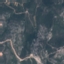
Label: HerbaceousVegetation